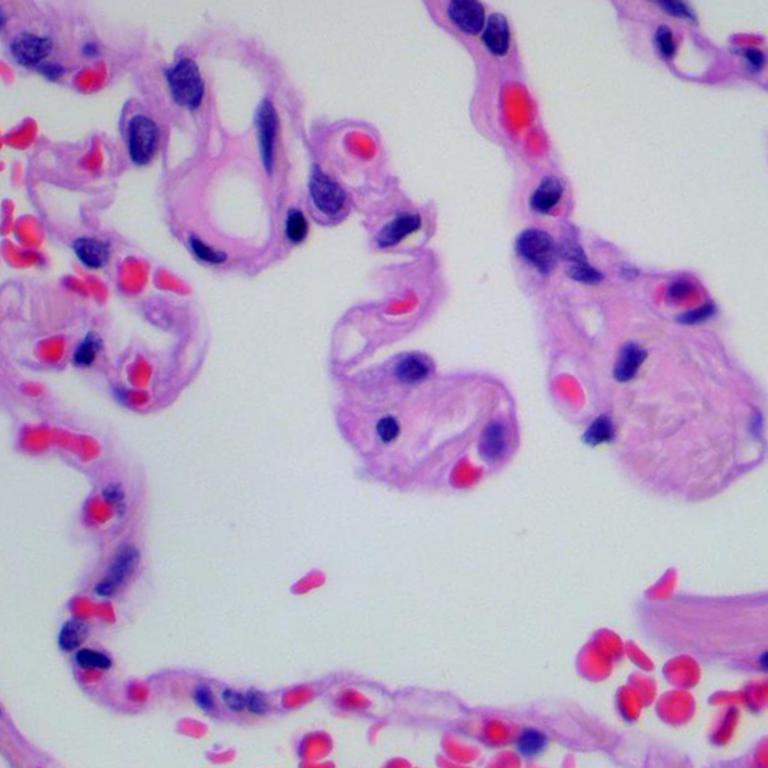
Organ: lung
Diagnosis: benign